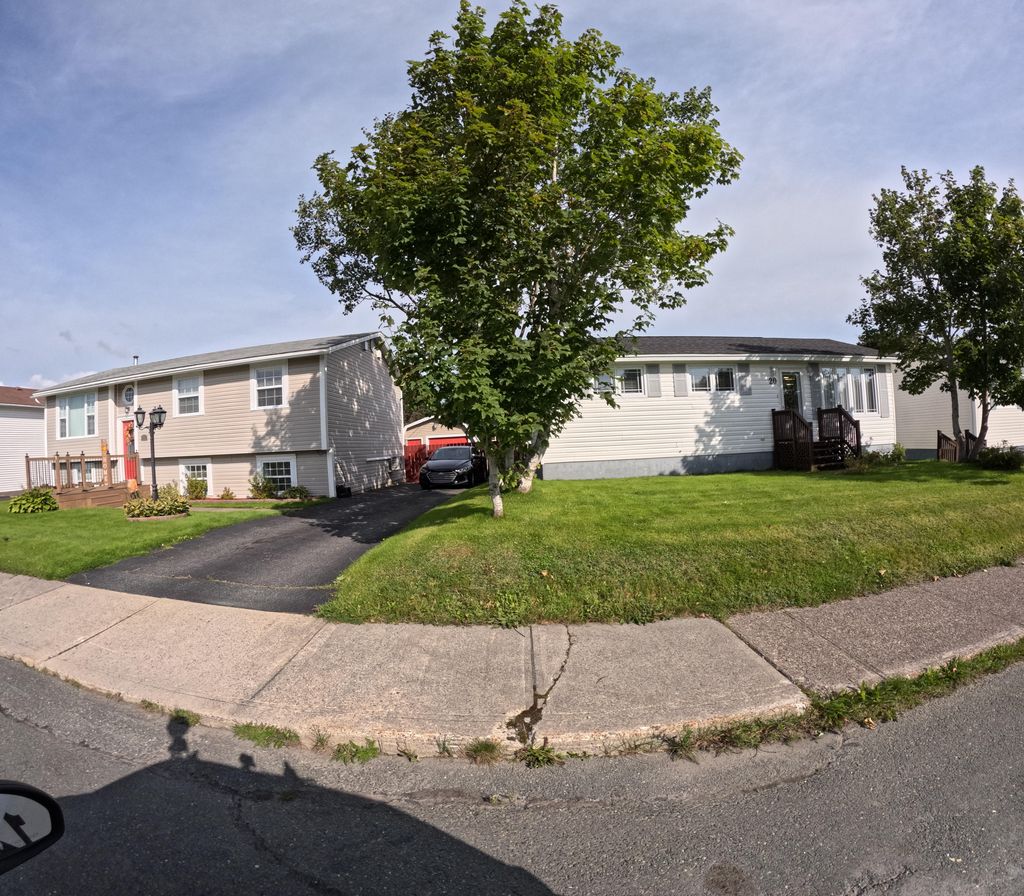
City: st_johns